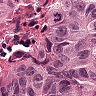
Metastatic tissue present: yes